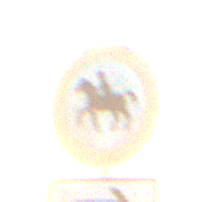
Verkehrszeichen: VerbotReiter
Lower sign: RichtungsangabeDurchPfeile5
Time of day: SunriseSunset
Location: Outdoor (Nature)
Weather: Clear
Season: NotSpecified
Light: Natural